Field crop: maize
Growth stage: 2
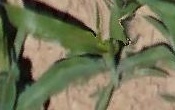
Species: maize